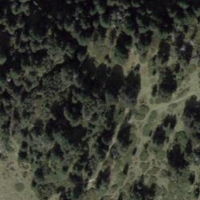
EUNIS habitat code: 44
Species observed at this site:
Vaccinium uliginosum